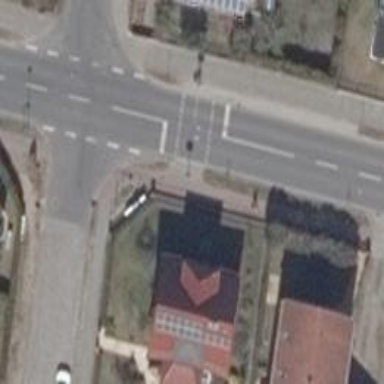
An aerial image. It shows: Road with traffic signals at crossing.